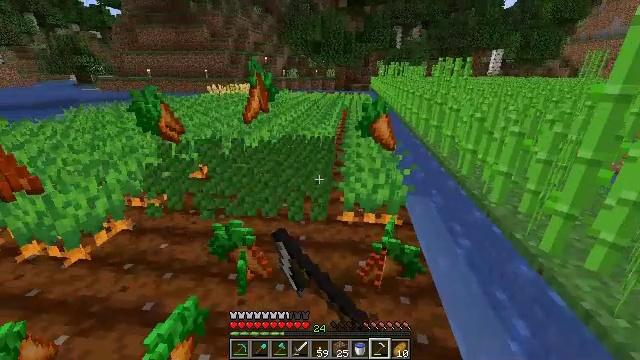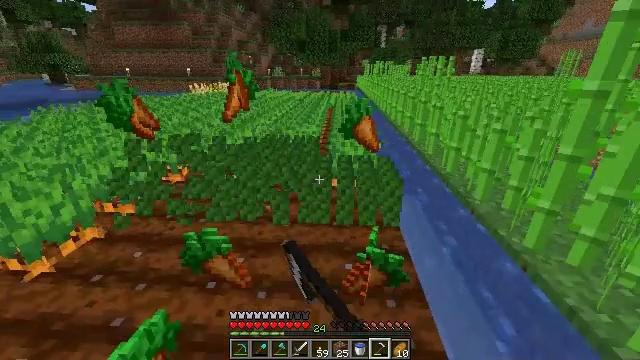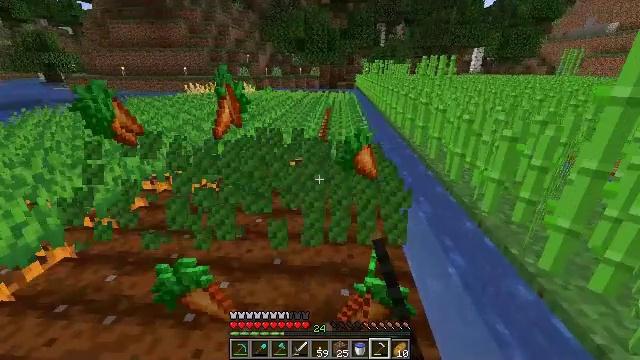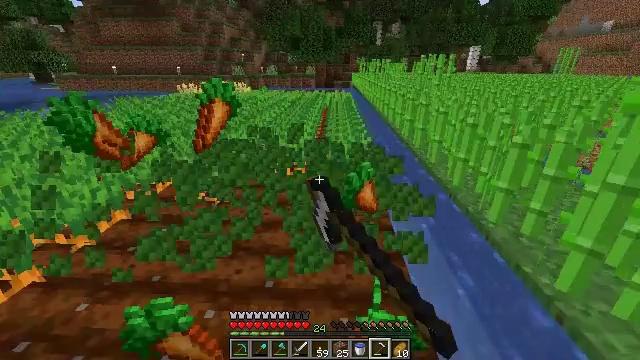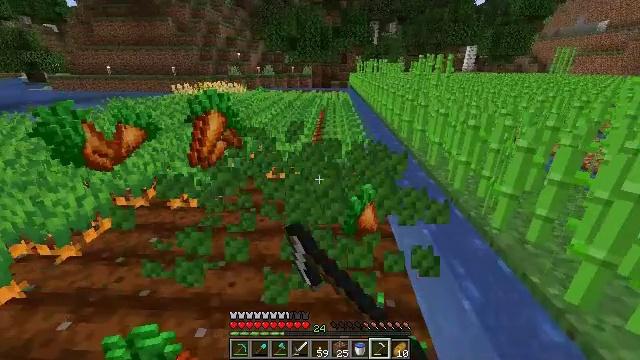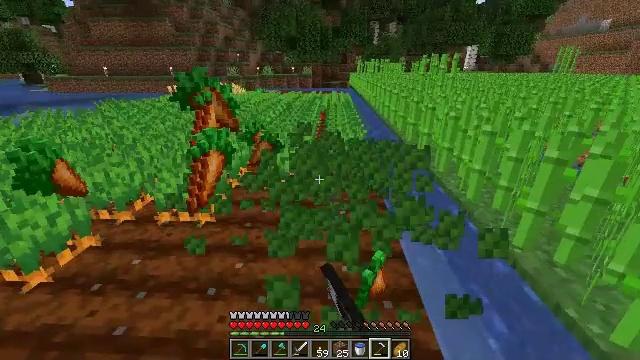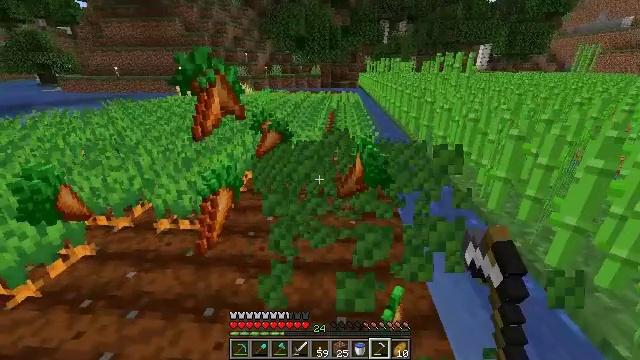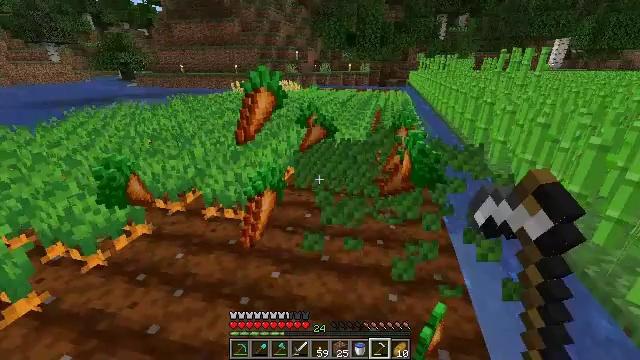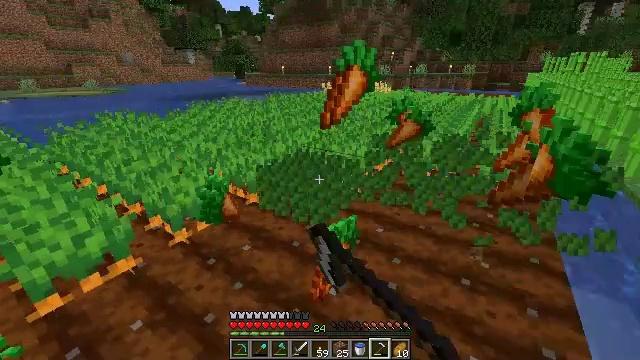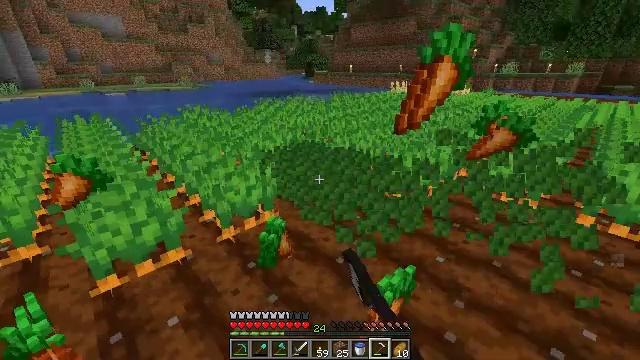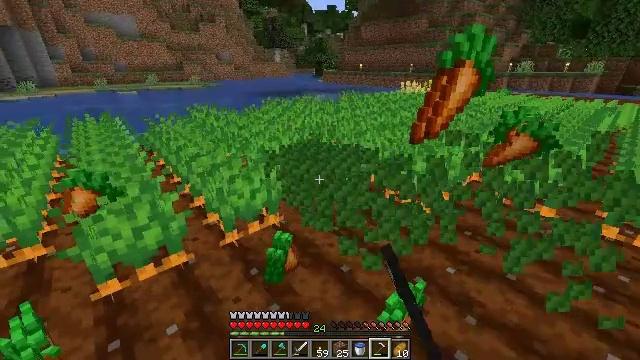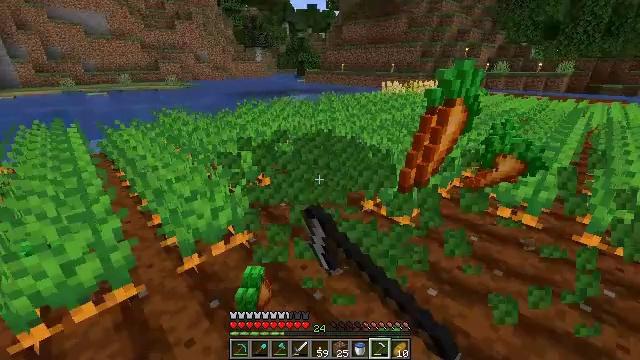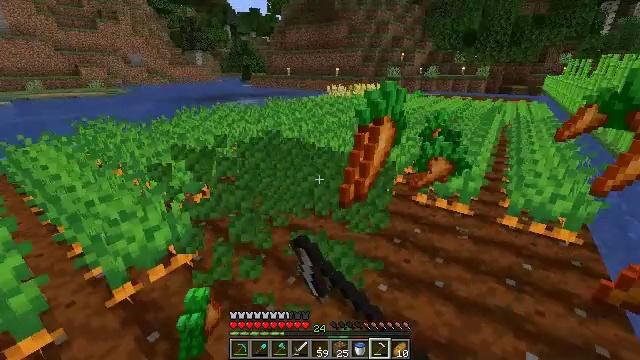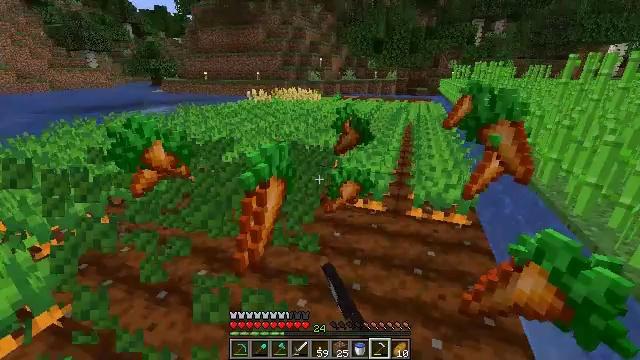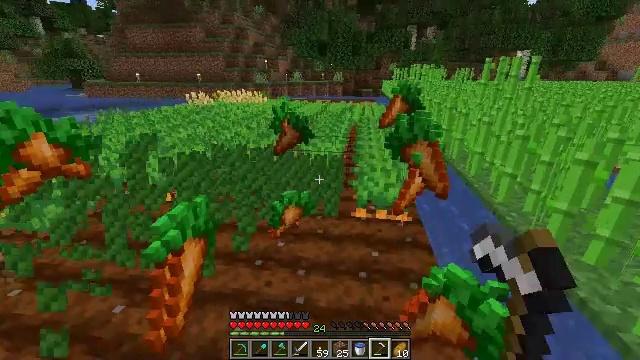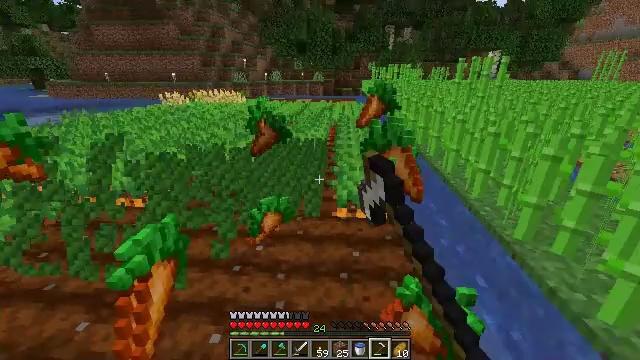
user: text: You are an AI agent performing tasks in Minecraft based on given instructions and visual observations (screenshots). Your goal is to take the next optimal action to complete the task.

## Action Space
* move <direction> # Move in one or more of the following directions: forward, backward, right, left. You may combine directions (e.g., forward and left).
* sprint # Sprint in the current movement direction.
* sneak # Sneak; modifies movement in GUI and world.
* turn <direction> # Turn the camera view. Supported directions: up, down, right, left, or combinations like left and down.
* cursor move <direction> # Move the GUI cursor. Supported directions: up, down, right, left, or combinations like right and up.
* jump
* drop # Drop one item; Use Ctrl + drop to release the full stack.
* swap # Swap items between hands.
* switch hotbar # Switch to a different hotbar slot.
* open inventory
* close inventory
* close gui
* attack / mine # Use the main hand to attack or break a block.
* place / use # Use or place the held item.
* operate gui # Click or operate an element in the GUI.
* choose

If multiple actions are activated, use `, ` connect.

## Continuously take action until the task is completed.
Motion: motion action
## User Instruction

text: Dig up carrots from the soil.
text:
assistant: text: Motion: move forward, turn right, attack / mine
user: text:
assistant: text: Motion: move forward, attack / mine
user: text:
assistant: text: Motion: move forward, attack / mine
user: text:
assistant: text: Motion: move forward, attack / mine
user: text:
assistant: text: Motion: move forward, attack / mine
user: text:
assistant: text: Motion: move forward, turn left, attack / mine
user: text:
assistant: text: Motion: move forward, turn left, attack / mine
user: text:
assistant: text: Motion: move forward, turn left, attack / mine
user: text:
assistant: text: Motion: move forward, turn left, attack / mine
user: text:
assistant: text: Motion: move forward, turn left, attack / mine
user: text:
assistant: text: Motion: move right, turn right, attack / mine
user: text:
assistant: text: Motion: move right, turn right, attack / mine
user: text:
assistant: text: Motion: move forward and move right, turn right, attack / mine
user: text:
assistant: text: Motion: move forward and move right, turn right, attack / mine
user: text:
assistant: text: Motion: move forward and move right, turn right, attack / mine
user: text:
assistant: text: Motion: move forward and move right, attack / mine
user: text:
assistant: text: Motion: move forward, attack / mine
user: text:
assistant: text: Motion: move forward, attack / mine
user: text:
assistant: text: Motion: move forward, attack / mine
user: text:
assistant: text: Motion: move forward, attack / mine
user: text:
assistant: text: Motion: move forward, attack / mine
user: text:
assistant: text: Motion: move forward, turn left, attack / mine
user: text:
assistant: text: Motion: move forward, turn left, attack / mine
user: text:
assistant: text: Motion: move forward, turn left, attack / mine
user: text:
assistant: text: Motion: move forward and move right, turn left, attack / mine
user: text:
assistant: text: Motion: move forward and move right, attack / mine
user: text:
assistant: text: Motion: move forward and move right, turn right, attack / mine
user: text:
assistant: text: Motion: move forward and move right, turn right, attack / mine
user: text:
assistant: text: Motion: move forward and move right, turn right, attack / mine
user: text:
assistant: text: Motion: move forward and move right, turn right, attack / mine